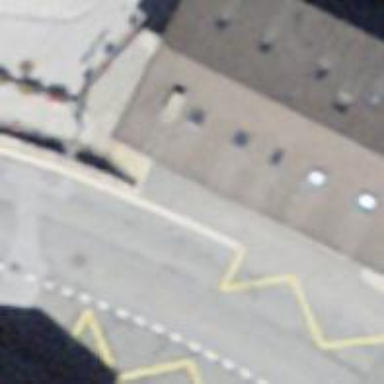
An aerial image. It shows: Bus stop with platform for public transport.